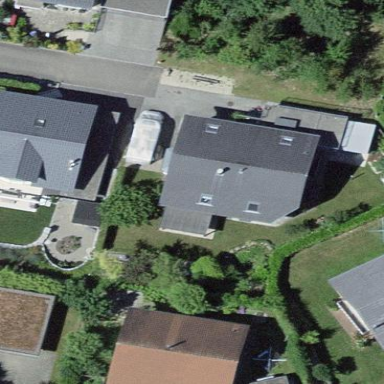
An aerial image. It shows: Residential building.